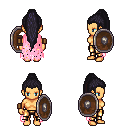
a pixel art fantasy rpg character, female body template, human, tanned skin, pink tattered cape, gold greaves, raven extra-long topknot hairstyle, leather bracers, shield, four views (front, back, left, right), 2x2 character sprite sheet, small pixel art, hard edges, no anti-aliasing